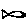
Label: fish